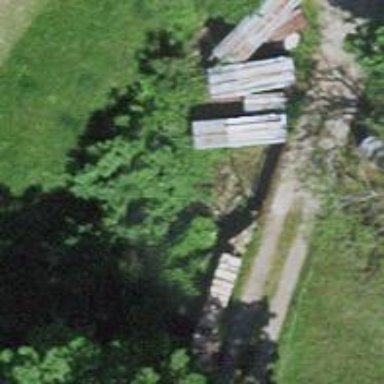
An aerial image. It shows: Culvert tunnel.